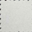
Piece: xx